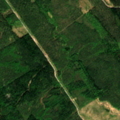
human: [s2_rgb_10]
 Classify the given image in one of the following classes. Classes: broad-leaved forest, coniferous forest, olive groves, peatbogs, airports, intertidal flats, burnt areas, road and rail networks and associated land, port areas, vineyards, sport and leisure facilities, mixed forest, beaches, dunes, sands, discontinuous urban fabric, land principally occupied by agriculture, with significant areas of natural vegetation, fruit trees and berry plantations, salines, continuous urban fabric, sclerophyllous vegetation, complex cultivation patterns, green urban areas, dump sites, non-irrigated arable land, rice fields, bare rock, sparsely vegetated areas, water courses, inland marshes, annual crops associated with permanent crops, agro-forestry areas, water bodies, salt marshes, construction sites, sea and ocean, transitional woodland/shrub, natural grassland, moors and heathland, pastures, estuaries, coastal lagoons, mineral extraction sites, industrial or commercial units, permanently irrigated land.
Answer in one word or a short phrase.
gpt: coniferous forest, mixed forest, transitional woodland/shrub